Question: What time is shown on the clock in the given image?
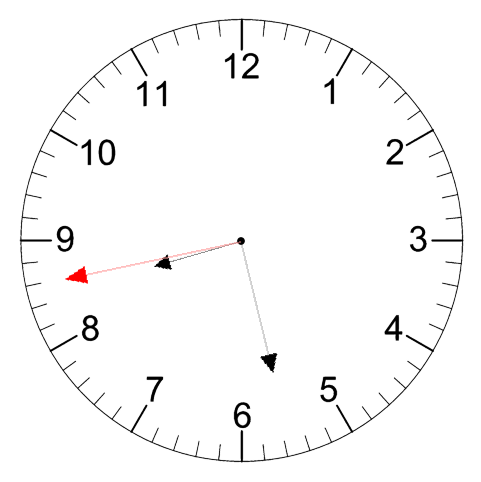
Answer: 08:27:43